Question: have a row contains 14 edittext.have two buttons for adding and deleting the row dynamically.somehow i can able to do this ,my problem is every time when i add a row ,all the edittext of row have same id and name.So my questions is.
1.how to change the name and id of edittext on add button click.
2.add how to store the value of multiple row into database.

my code is..
'''
<TableRow xmlns:android="http://schemas.android.com/apk/res/android"
android:id="@+id/tableRow1"
android:layout_width="wrap_content"
android:layout_height="wrap_content"
android:background="@drawable/table_back"
android:layout_gravity="center_vertical" >
<EditText
android:id="@+id/req"
android:layout_width="85dp"
android:layout_height="wrap_content"
android:background="#<PHONE>">
<requestFocus />
</EditText>
<EditText
android:id="@+id/fm"
android:layout_width="82dp"
android:layout_height="wrap_content"
android:inputType="text"
android:background="#<PHONE>"
android:ems="10" />
<EditText
android:id="@+id/effects"
android:layout_width="82dp"
android:inputType="text"
android:layout_height="wrap_content"
android:background="#<PHONE>"
android:ems="10" />
<EditText
android:id="@+id/sev"
android:layout_width="30dp"
android:layout_height="wrap_content"
android:background="#<PHONE>"
android:layout_marginRight="10dp"
android:inputType="text"
android:ems="10" />
<EditText
android:id="@+id/causes"
android:layout_width="82dp"
android:layout_height="wrap_content"
android:inputType="text"
android:background="#<PHONE>"
android:ems="10" />
<EditText
android:id="@+id/occ"
android:layout_width="35dp"
android:inputType="text"
android:layout_height="wrap_content"
android:background="#<PHONE>"
android:layout_marginRight="7dp"
android:ems="10" />
<EditText
android:id="@+id/process"
android:layout_width="85dp"
android:inputType="text"
android:layout_height="wrap_content"
android:background="#<PHONE>"
android:ems="10" />
<EditText
android:id="@+id/det"
android:layout_width="35dp"
android:inputType="text"
android:layout_height="wrap_content"
android:background="#<PHONE>"
android:layout_marginRight="3dp"
android:ems="10" />
<EditText
android:id="@+id/rpn"
android:layout_width="35dp"
android:inputType="text"
android:layout_height="wrap_content"
android:background="#<PHONE>"
android:layout_marginRight="5dp"
android:ems="10" />
<EditText
android:id="@+id/recommended"
android:layout_width="82dp"
android:inputType="text"
android:layout_height="wrap_content"
android:background="#<PHONE>"
android:layout_marginRight="2dp"
android:ems="10" />
<EditText
android:id="@+id/sev2"
android:layout_width="35dp"
android:inputType="text"
android:layout_height="wrap_content"
android:background="#<PHONE>"
android:layout_marginRight="3dp"
android:ems="10" />
<EditText
android:id="@+id/occ2"
android:layout_width="35dp"
android:inputType="text"
android:layout_height="wrap_content"
android:background="#<PHONE>"
android:layout_marginRight="8dp"
android:ems="10" />
<EditText
android:id="@+id/det2"
android:layout_width="35dp"
android:inputType="text"
android:layout_height="wrap_content"
android:background="#<PHONE>"
android:layout_marginRight="3dp"
android:ems="10" />
<EditText
android:id="@+id/new_rpn"
android:layout_width="35dp"
android:inputType="text"
android:layout_height="wrap_content"
android:background="#<PHONE>"
android:layout_marginRight="6dp"
android:ems="10" />
<EditText
android:id="@+id/resp"
android:layout_width="85dp"
android:inputType="text"
android:layout_height="wrap_content"
android:background="#<PHONE>"
android:ems="10" />
<EditText
android:id="@+id/target_date"
android:layout_width="40dp"
android:inputType="date"
android:layout_height="wrap_content"
android:background="#<PHONE>"
android:ems="10" />
'''
Create.class
'''
protected void onCreate(Bundle savedInstanceState){
super.onCreate(savedInstanceState);
setContentView(R.layout.create_fmea_2);
mContainerView = (LinearLayout) findViewById(R.id.parentView);
mAddButton = (ImageButton) findViewById(R.id.btnAddNewItem);
mDeleteButton=(ImageButton)findViewById(R.id.btnDelete);
// Add some examples
inflateEditRow(count);
}
public void onAddNewClicked(View v) {
count++;
inflateEditRow(count);
v.setVisibility(View.VISIBLE);
// System.out.println("value of count "+count);
}
public void onDeleteClicked(View v) {
// remove the row by calling the getParent on button
// mContainerView.removeView((View) v.getParent());
int del=count;
if(del-->=1){
mContainerView.removeViewAt(del);
count--;
}
else{
Toast.makeText(getApplicationContext(), "Add row to delete", Toast.LENGTH_SHORT).show();
}
}
private void inflateEditRow(int id) {
alleds=new ArrayList<EditText>();
int et_id=1;
for(int i=1;i<=id;){
// System.out.println("value of i "+i);
LayoutInflater inflater = (LayoutInflater) getSystemService(Context.LAYOUT_INFLATER_SERVICE);
rowView = inflater.inflate(R.layout.row1, null);
rowView.setId(count);
i++;
}
'''
thanks in advance.
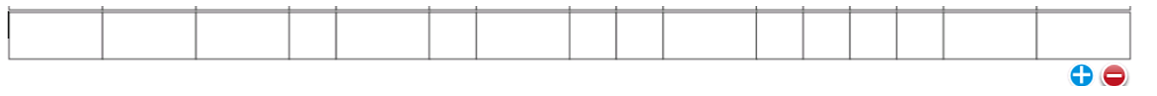
Answer: Put all your EditText objects in a list.
When you want to store the data simply iterate them.
'''
for (EditText et: editTextList) {
addSingleRow(et.getText().toString() ;
}
'''
Using this it does not matter what id or name they have.
'''
Map<Integer, List<EditText>> editTextRows = new TreeMap<Integer, List<EditText>>();
for (Integer row: editTextRows.keySet()) {
List<EditText> editTextList = editTextRows.get(row);
for (EditText et: editTextList) {
addSingleRow(et.getText().toString() ;
}
}
'''
Why TreeMap you may ask. It just has the nice feature that it sorts the keys, so that you get the rows in order as you iterate them.